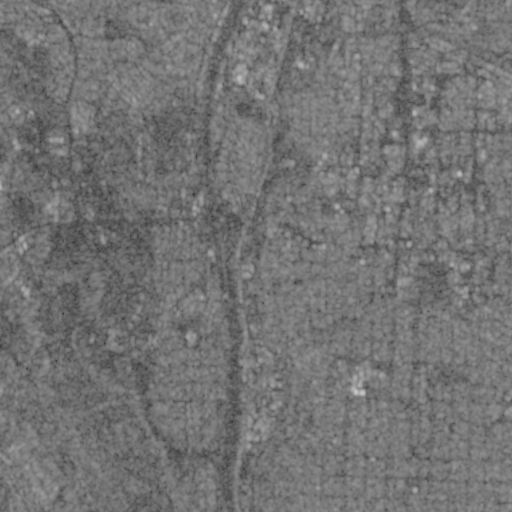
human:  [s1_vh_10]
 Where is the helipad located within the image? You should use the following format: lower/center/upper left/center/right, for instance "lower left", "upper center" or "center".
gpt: The helipad is located in the lower right of the image.
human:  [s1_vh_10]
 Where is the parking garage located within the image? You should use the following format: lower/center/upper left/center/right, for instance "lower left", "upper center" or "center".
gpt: The parking garage is located in the lower right of the image.
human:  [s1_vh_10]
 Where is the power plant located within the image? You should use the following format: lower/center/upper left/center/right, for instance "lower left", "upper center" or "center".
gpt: The power plant is located in the upper right of the image.
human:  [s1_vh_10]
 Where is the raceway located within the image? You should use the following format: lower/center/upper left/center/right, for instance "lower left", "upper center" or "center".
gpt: The raceway is located in the upper right of the image.
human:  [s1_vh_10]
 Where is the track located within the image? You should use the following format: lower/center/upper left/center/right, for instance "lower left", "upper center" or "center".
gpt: There is no track in the image.

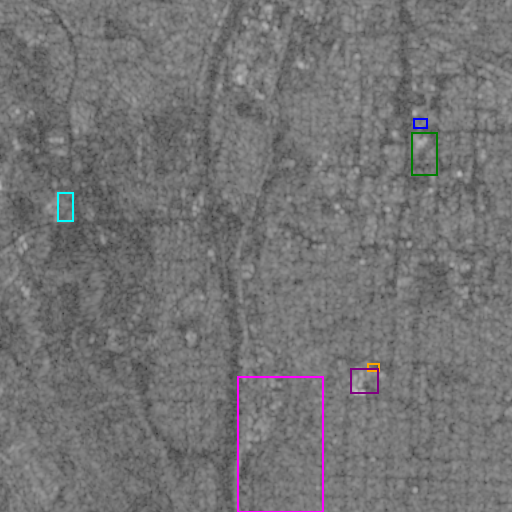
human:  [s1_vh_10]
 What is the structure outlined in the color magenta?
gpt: The structure outlined in magenta is a park.
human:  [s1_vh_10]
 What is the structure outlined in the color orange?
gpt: The structure outlined in orange is a parking garage.
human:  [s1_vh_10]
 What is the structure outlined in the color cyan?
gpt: The structure outlined in cyan is a parking lot.
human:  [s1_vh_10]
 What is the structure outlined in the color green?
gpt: The structure outlined in green is a power plant.
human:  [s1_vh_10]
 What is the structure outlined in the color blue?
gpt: The structure outlined in blue is a power substation.
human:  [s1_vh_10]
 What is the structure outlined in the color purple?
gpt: The structure outlined in purple is a building.
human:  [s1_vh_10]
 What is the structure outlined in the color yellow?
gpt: There is no yellow outline.